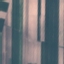
Label: AnnualCrop